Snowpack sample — Loveland Pass, Silver Plume, Colorado, USA (2/11/26, 12:00 PM MST)
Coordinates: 39.663, -105.886
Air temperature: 35 °F
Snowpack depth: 82 cm
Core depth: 10 cm
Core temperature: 15.8 °F
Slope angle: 13°, slope face: 12°
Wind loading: high
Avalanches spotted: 1
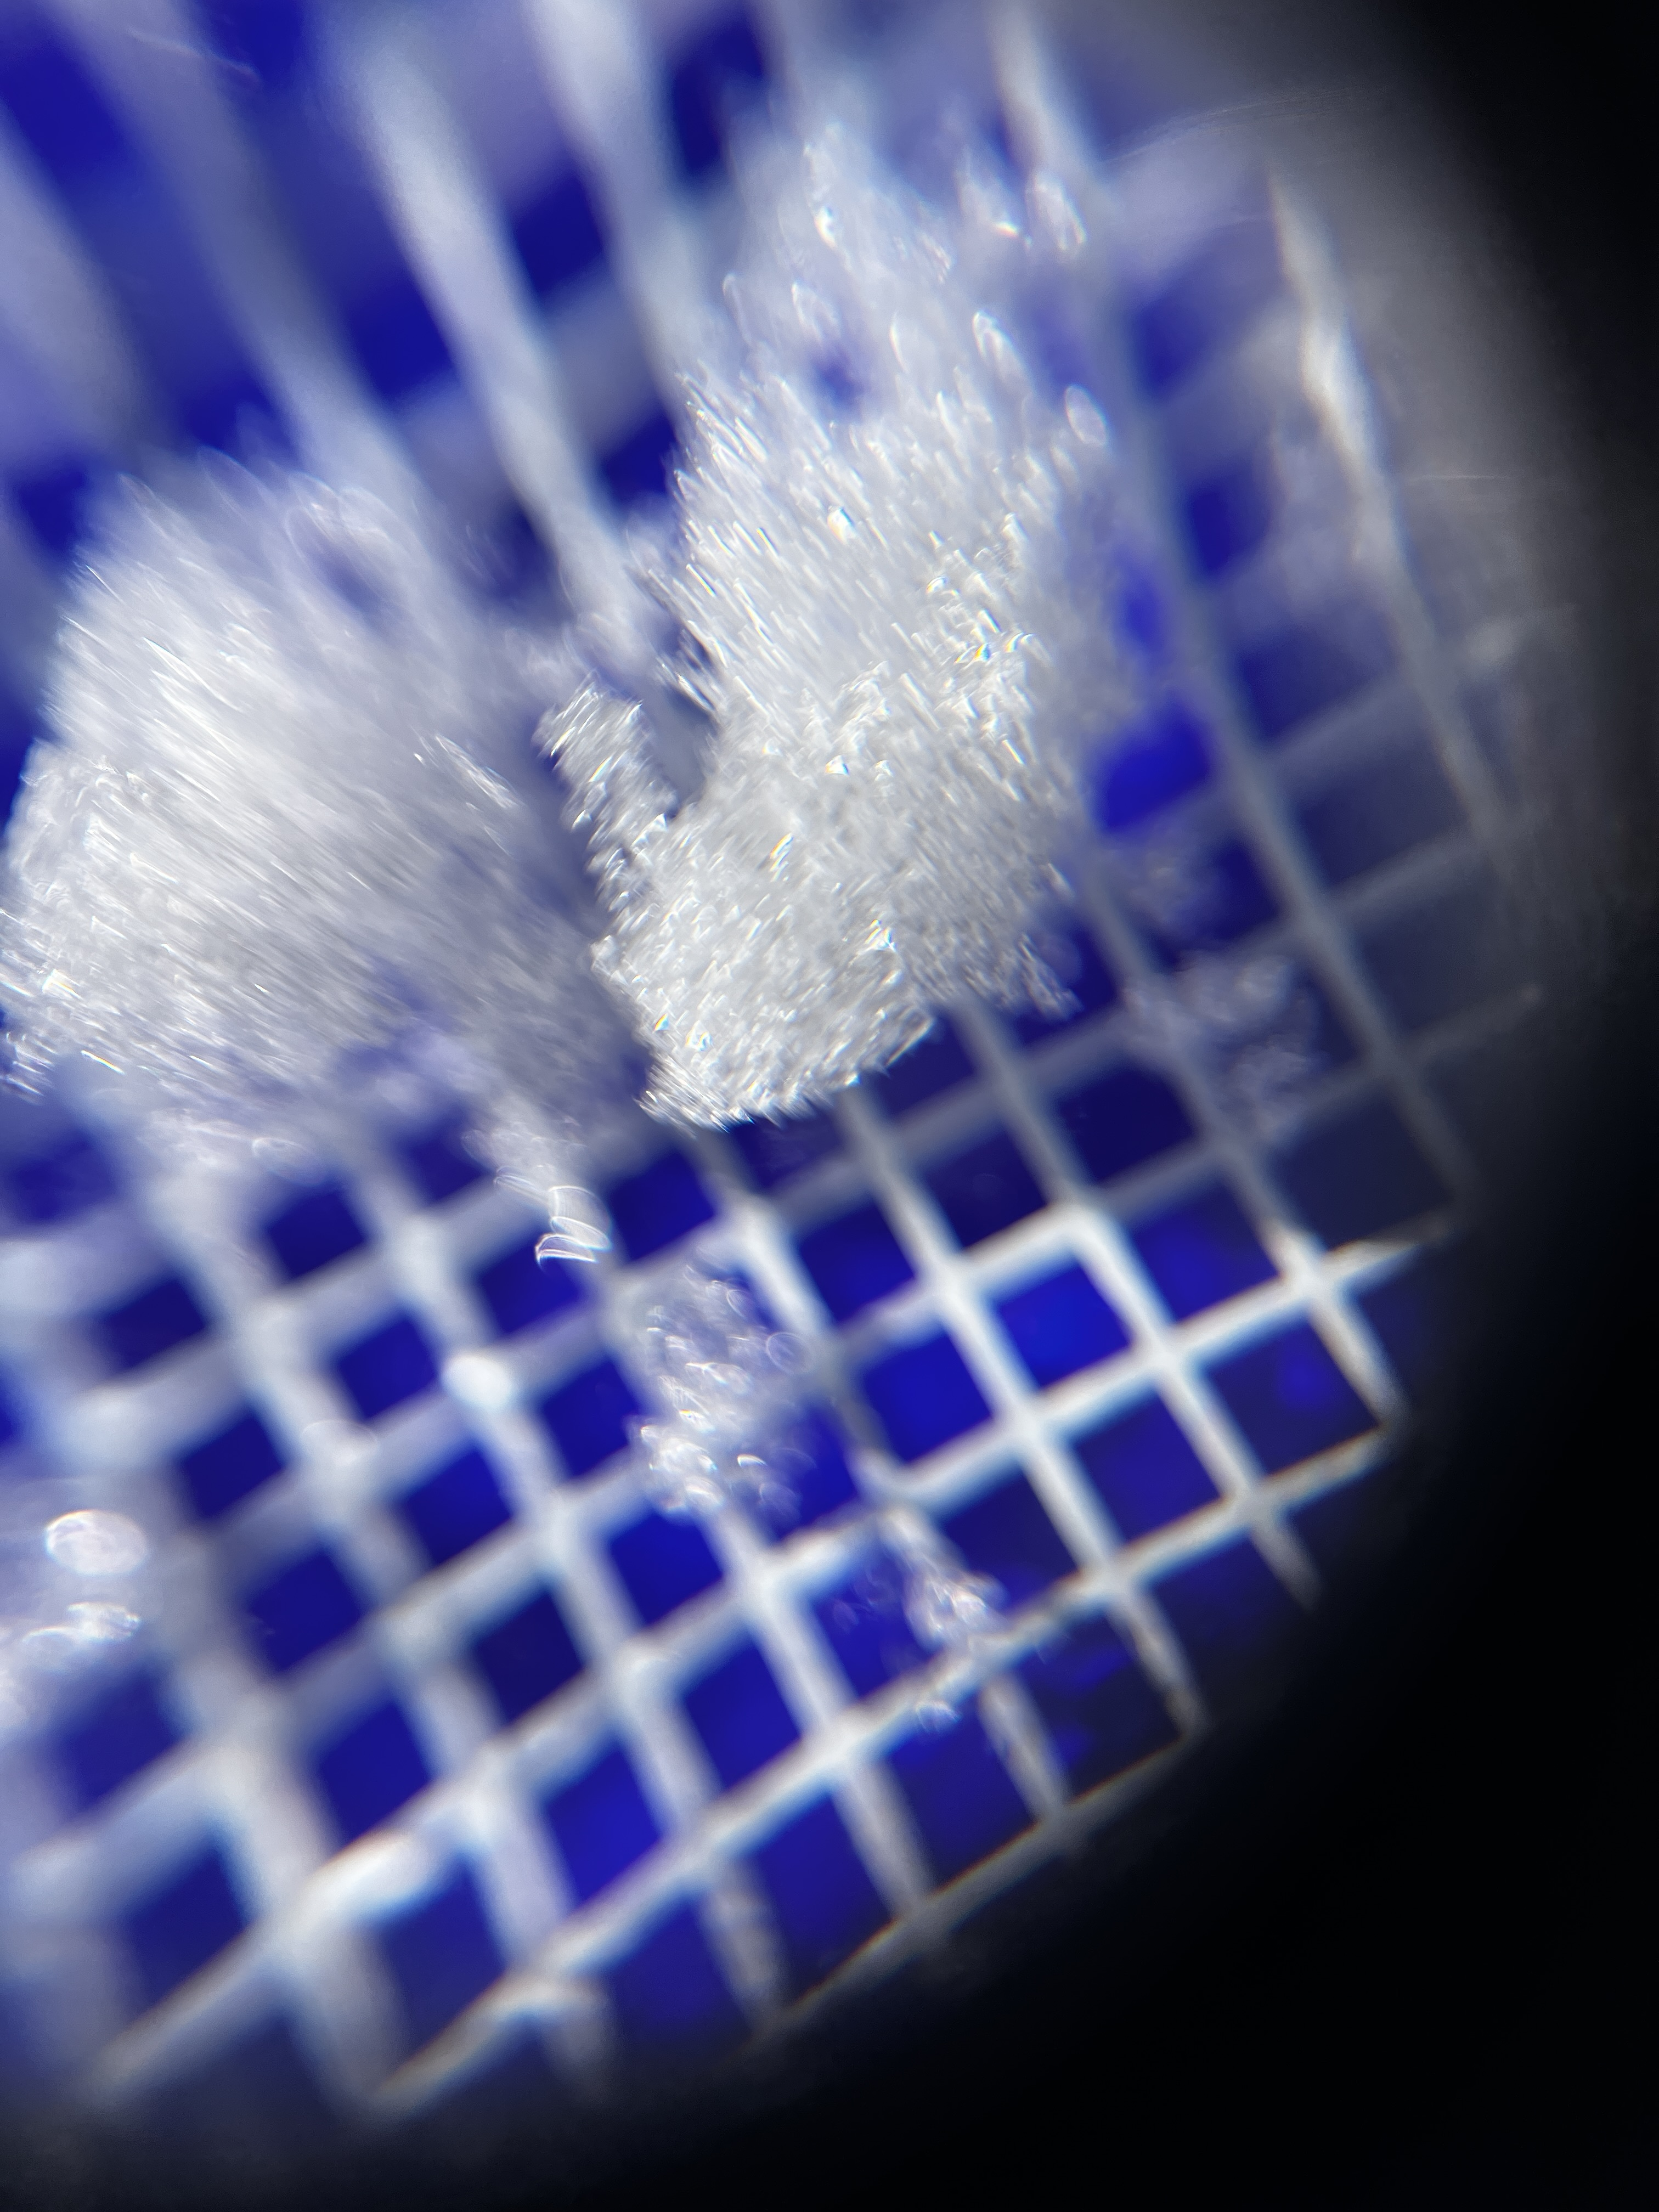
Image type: magnified_profile
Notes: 1 small avalanche spotted on the north side of the bowl, lots of wind loading